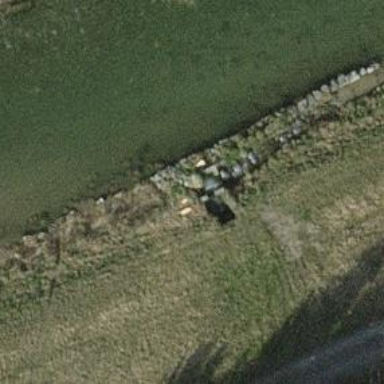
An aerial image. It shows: Culvert tunnel.